Question: I'm trying to implement the following JS code in Dart way:
Code is taken from here: <URL>
'''
<div id="host">Host node</div>
<script>
var root = document.querySelector('#host').createShadowRoot();
root.innerHTML = '<style>' +
'button {' +
'color: green;' +
'}' +
'</style>' +
'<content></content>';
</script>
'''
I have no doubt that in JS it works ok, but in Dart it fails.
As we know the only one dart script per document is allowed, so I was forced to place it to the shared dart file:
'''
import 'dart:html';
void main() {
querySelector('#host').createShadowRoot().appendHtml('<style>' +
'button {' +
'color: green;' +
'}' +
'</style>' +
'<content></content>');
}
'''
If we try to append any other html tags such as 'div', 'ul' etc everything works ok. However in case of 'style' and 'content' it differs. I get the warning:
'''
Removing disallowed element <CONTENT>
Removing disallowed element <STYLE>
'''
Please, tell me why?
@GunterZochbauer Regarding passing the 'NodeValidatorBuilder()' to 'appendHtml()' method. Please, see the picture:

'''
var validator = new NodeValidatorBuilder.common()
..allowElement('content', attributes: ['some-attribute', 'some-other'])
..allowElement('style');
querySelector('#host').createShadowRoot()
..append(document.body.createFragment('<style>' +
'button {' +
'color: green;' +
'}' +
'</style>' +
'<content></content>', validator: validator))
// For illustrative purposes, add the button with some text to test styles
..querySelector('content').append(new ButtonElement()..text = 'Button');
'''
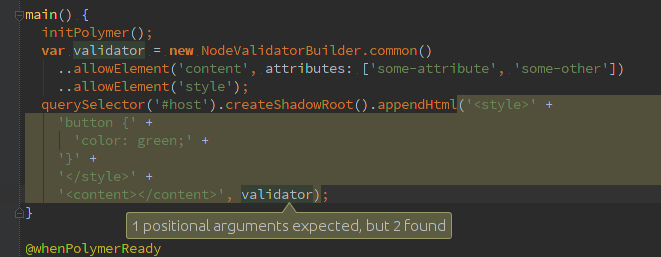
Answer: This is some default XSS prevention in 'dart:html'. You need to pass a NodeValidator to appendHtml which specifies which elements and attributes are allowed.
'''
var validator new NodeValidatorBuilder.common()
..allowElement('content', attributes: ['some-attribute', 'some-other'])
..allowElement('style');
... .append(document.body.createFragment(
'...some html...', validator: validator));
'''